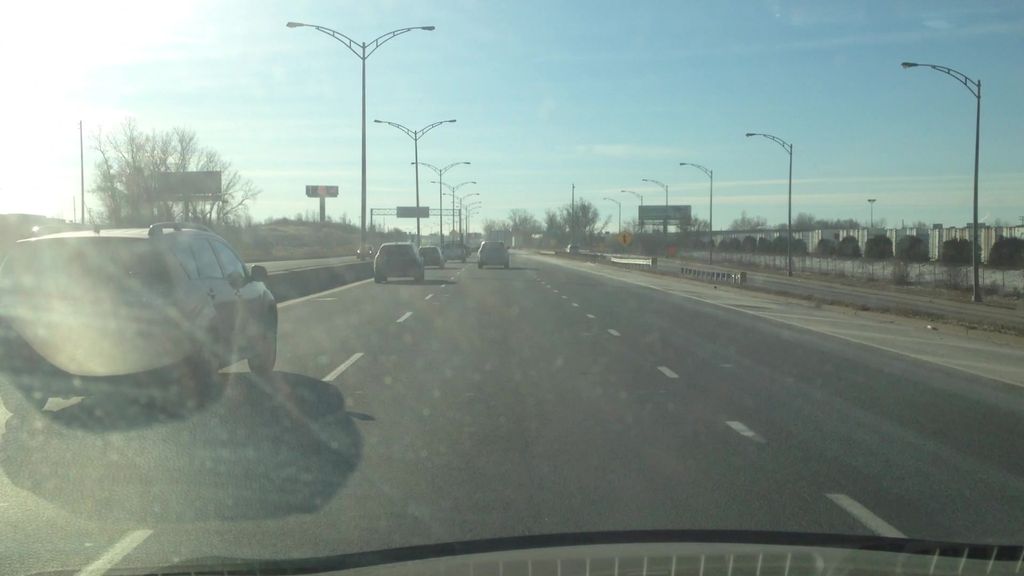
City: montreal